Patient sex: M
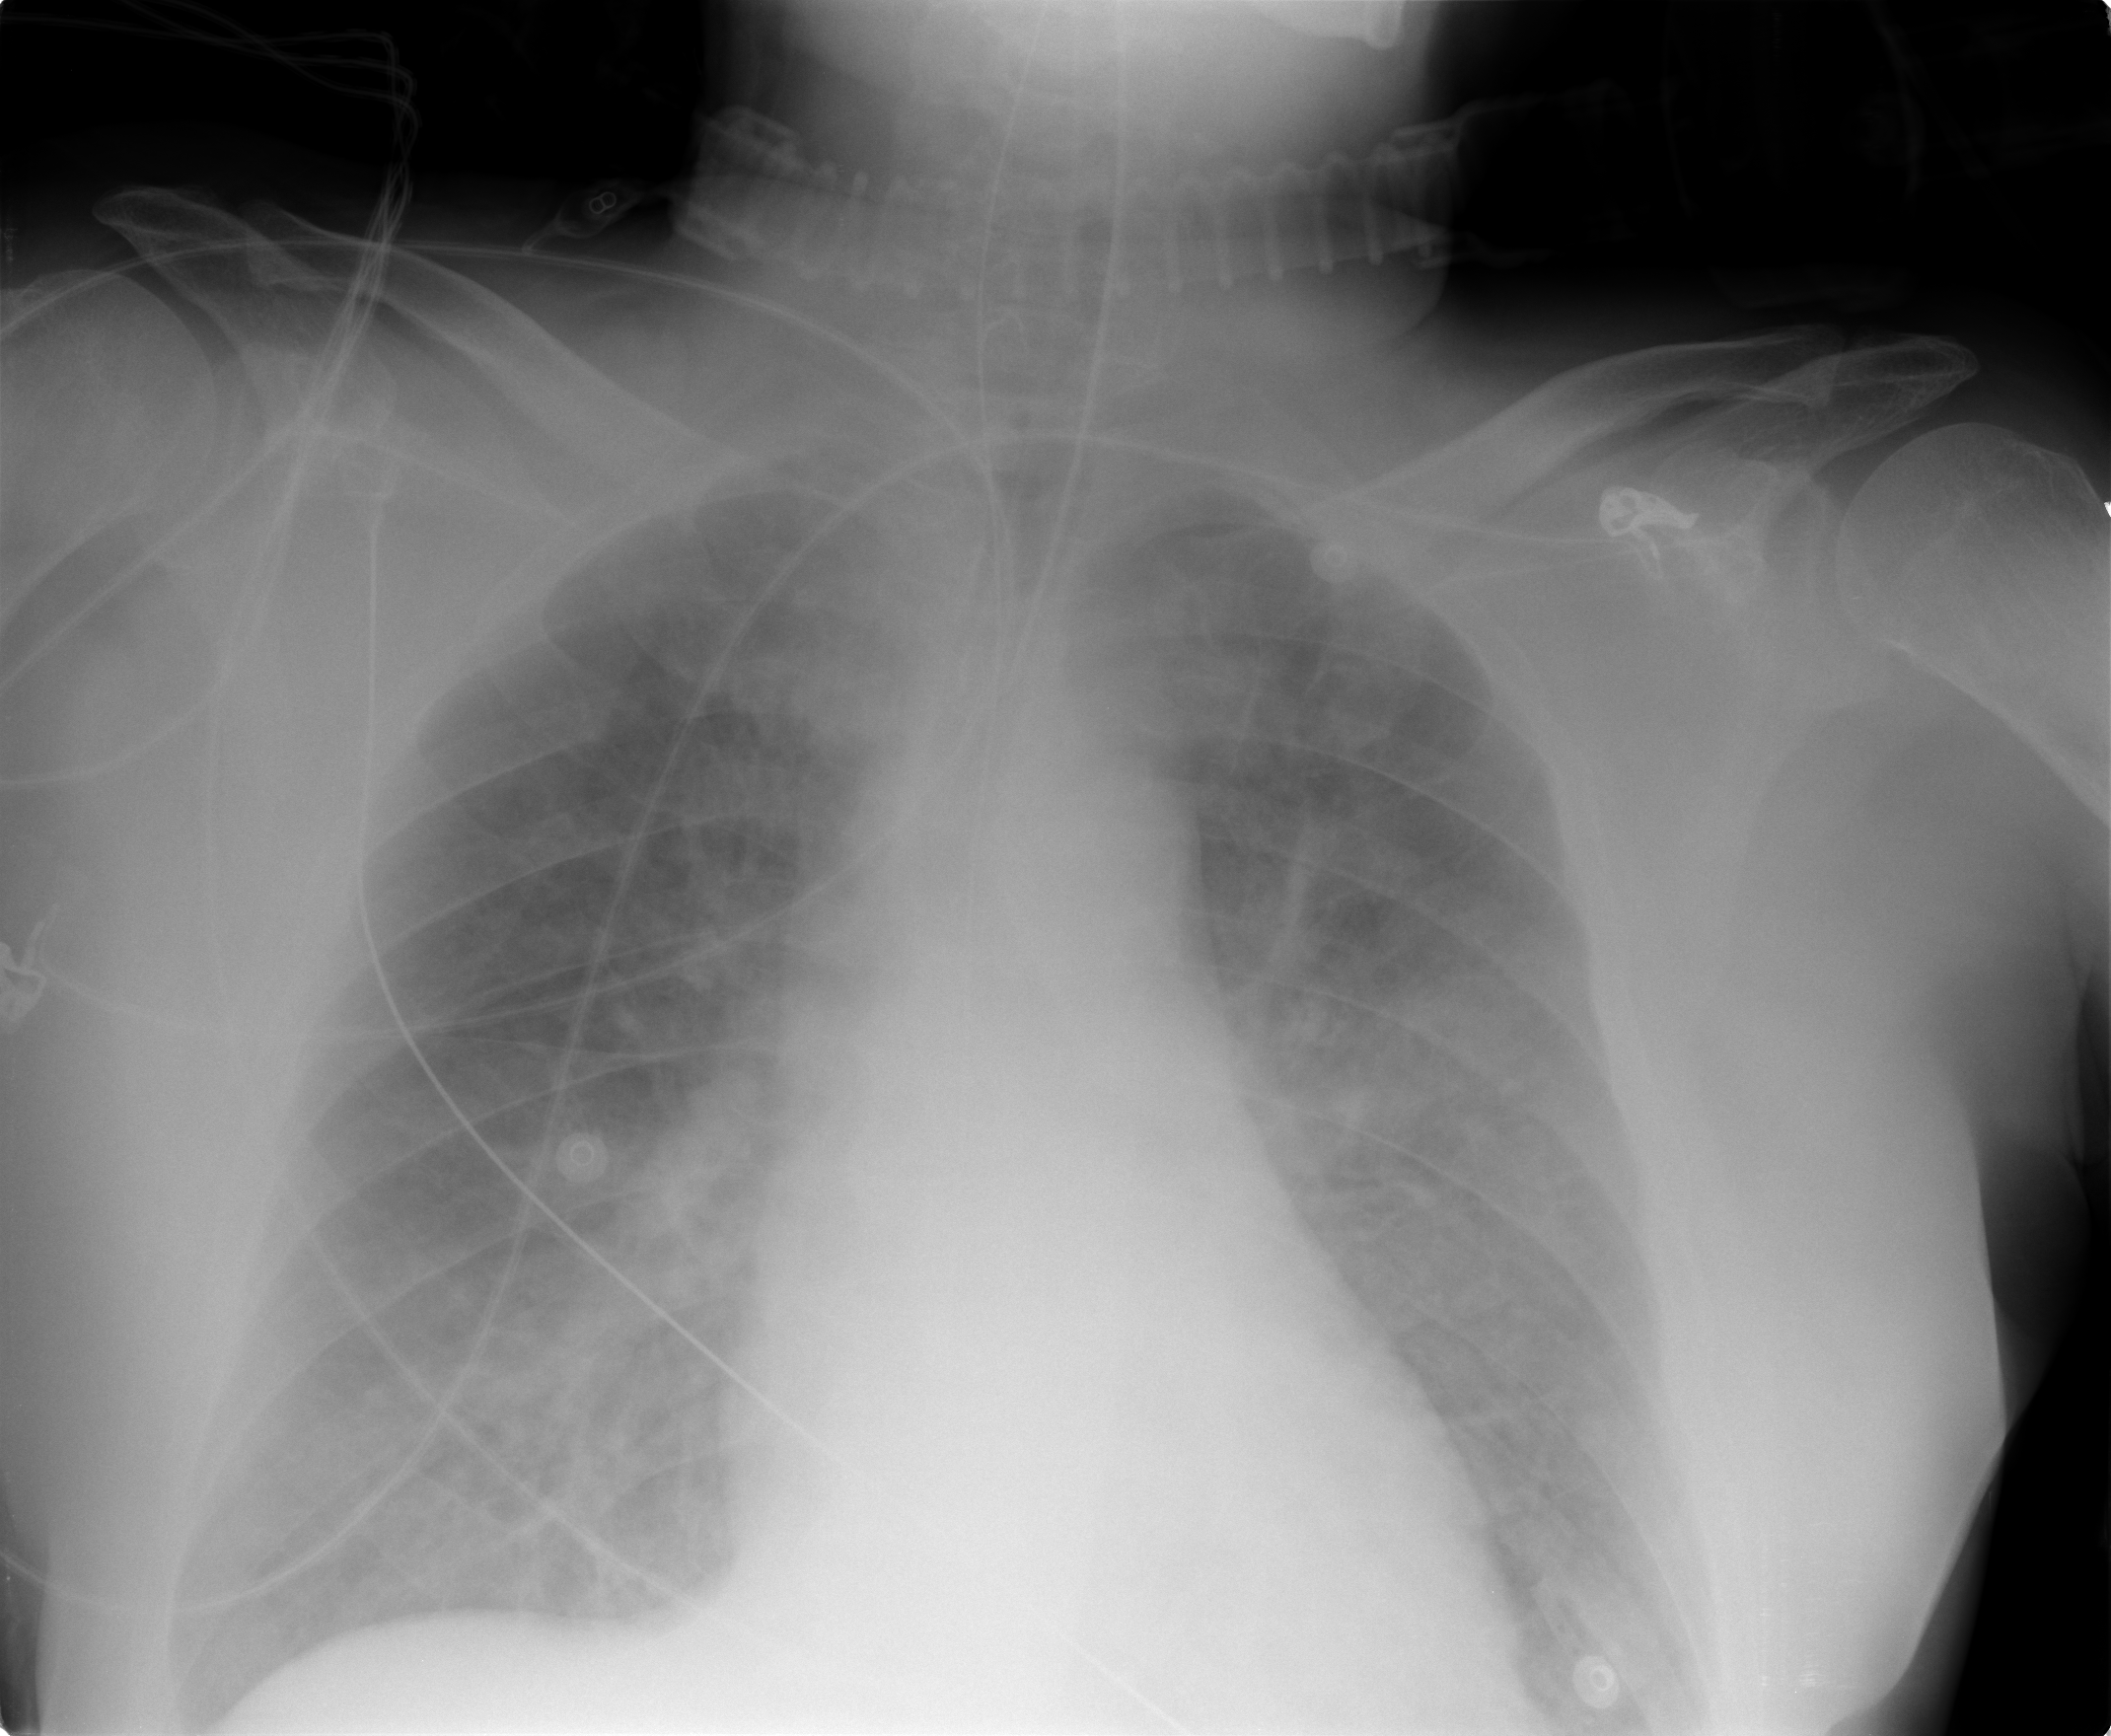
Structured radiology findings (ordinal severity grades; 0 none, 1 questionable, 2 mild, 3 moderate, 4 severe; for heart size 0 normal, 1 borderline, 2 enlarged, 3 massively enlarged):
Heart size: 1
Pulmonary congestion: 3
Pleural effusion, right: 0
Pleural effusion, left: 0
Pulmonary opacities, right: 2
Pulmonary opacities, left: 2
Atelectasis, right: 2
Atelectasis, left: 2